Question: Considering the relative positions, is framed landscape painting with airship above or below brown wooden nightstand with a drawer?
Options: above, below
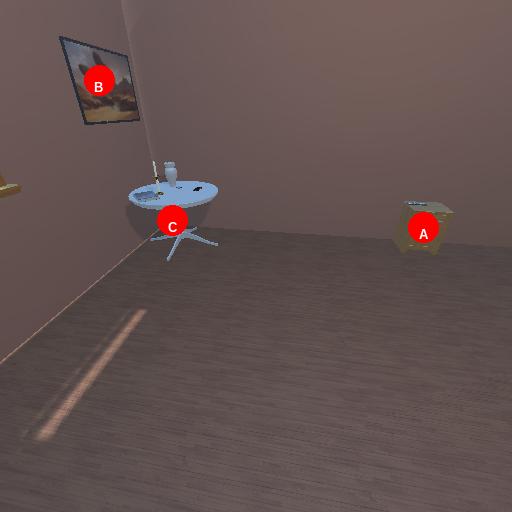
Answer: above